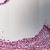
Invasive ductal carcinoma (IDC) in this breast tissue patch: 0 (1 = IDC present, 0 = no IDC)